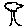
Label: tree